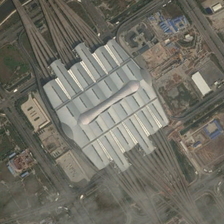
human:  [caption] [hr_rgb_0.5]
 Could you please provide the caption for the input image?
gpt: some buildings and many bareland are in two sides of a railway station .

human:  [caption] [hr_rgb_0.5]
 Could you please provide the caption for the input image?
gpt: some buildings and many bareland are in two sides of a railway station .

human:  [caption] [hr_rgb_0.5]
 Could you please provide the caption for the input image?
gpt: some buildings and many bareland are in two sides of a railway station .

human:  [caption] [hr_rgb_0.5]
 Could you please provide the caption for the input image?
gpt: some buildings and many bareland are in two sides of a railway station .

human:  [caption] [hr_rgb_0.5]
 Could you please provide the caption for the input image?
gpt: some buildings and many bareland are in two sides of a railway station .